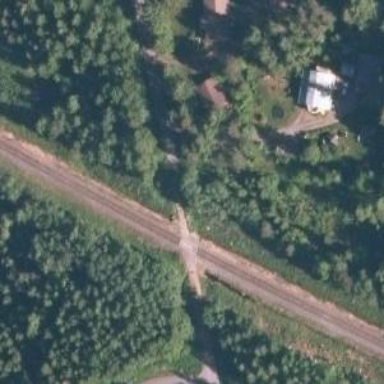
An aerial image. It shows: Railway crossing with saltire markings.